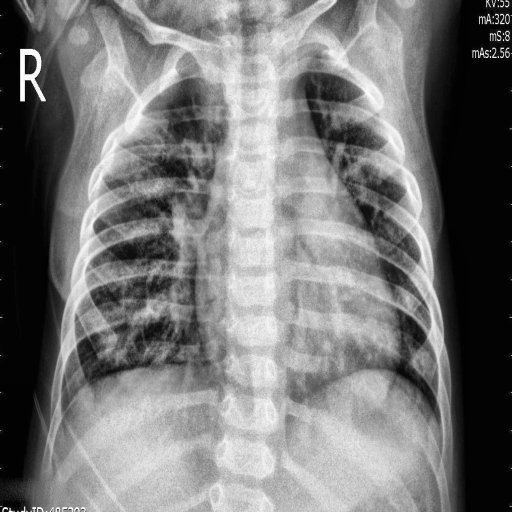
Finding: PNEUMONIA